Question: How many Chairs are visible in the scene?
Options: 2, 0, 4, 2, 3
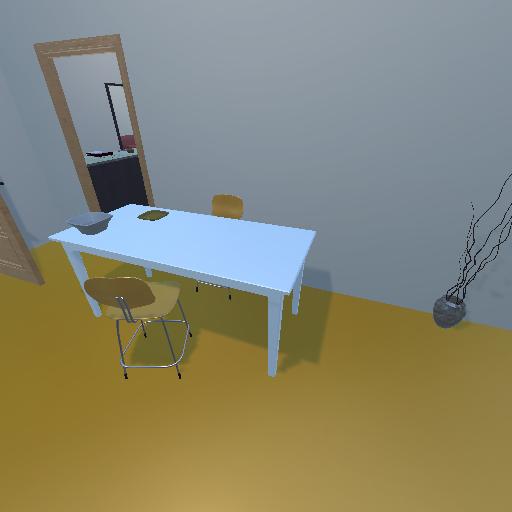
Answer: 2